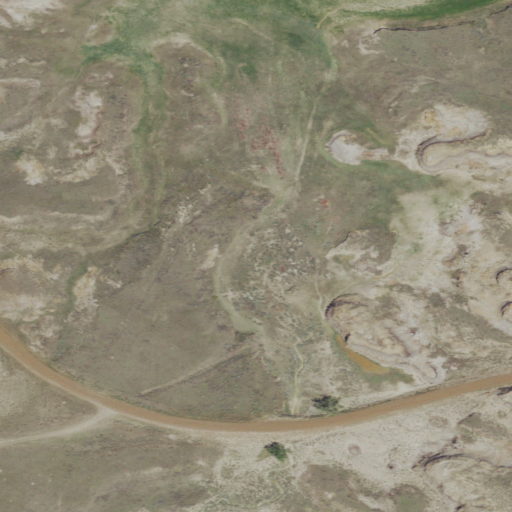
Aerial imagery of valley in Montana named South Foster Coulee containing grassland, shrub, and herbaceous wetlands